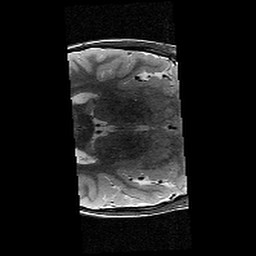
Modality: T2w
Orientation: axial
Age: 9
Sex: male
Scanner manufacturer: siemens
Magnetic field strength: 3 T
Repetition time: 9.23 s
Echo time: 0.067 s